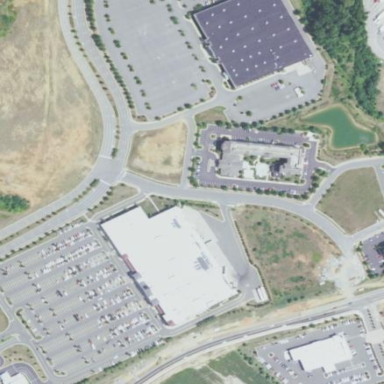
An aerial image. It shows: Retail area.